Interaction volume radius: 10 \u00c5
Interaction volume height: 15 \u00c5
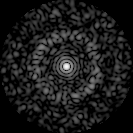
Disorder parameter: 0.8383